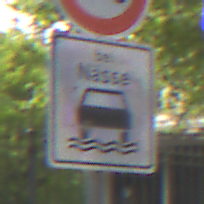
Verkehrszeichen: BeiNaesse
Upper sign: Geschwindigkeit110
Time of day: MorningAfternoon
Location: Outdoor (Urban)
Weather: Overcast
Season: NotSpecified
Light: Natural